Question: What is the text on the wallpaper?
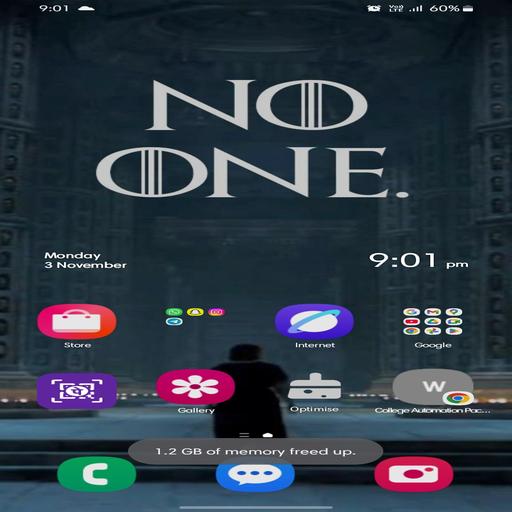
Answer: NO ONE